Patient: sex M, age 52
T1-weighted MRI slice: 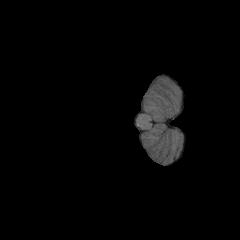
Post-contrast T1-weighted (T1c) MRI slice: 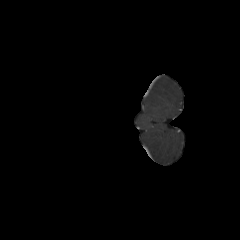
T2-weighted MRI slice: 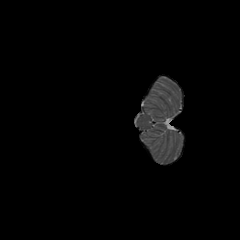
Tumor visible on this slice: no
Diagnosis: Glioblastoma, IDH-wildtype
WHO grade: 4